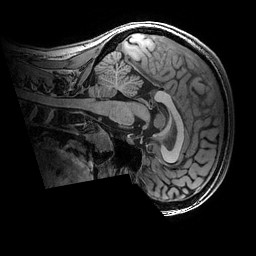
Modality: T1w
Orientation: sagittal
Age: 29
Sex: female
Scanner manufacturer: ge
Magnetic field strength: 3 T
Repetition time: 0.007 s
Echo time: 0.00342 s